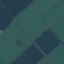
Land use / land cover class: AnnualCrop